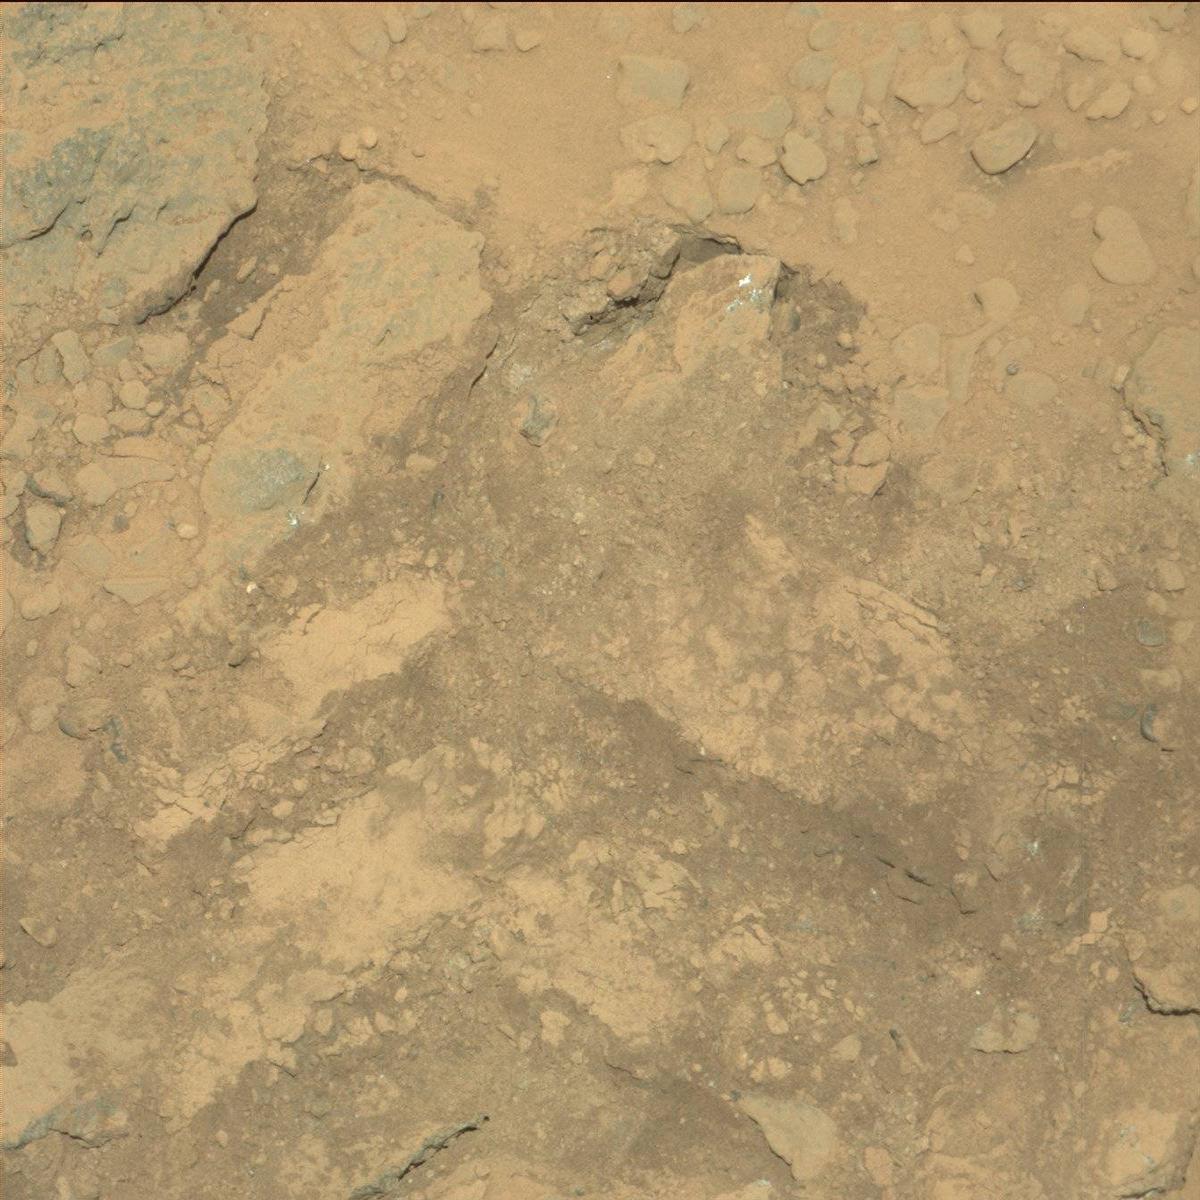
Terrain classes present: Bedrock, Sand / Soil, Track